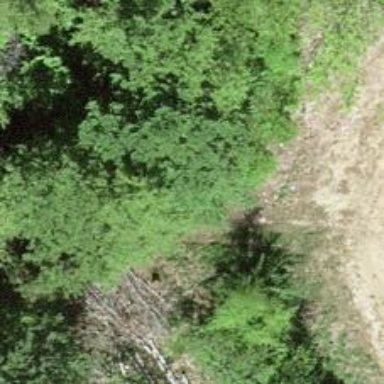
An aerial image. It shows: Dirt path.